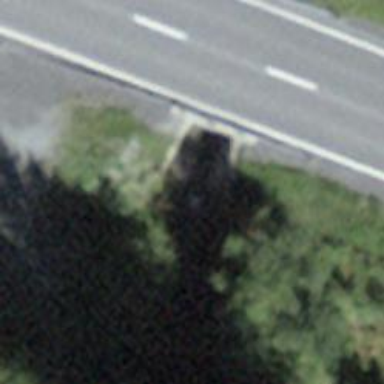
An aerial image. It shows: There is tunnel.